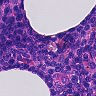
Metastatic tissue present: no